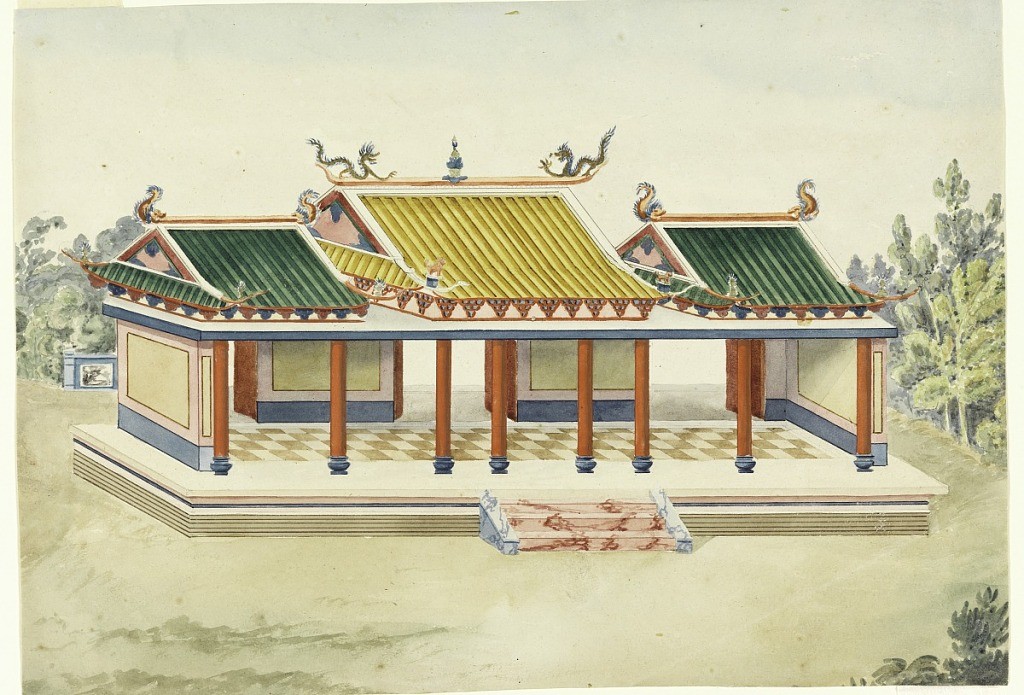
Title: Chinoiserie Pavilion
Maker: Frederick Crace, English, 1779–1859
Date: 1815–22
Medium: Pen and black ink, brush and watercolor on white wove paper
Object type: Drawing
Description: The building stands on a podium with eight columns supporting the porch; and solid walls at the narrow sides. A flat roof, with gabled structures surmounting it, topped with sculptures of dragons. Three steps lead to the pavilion, which is set in a garden area.